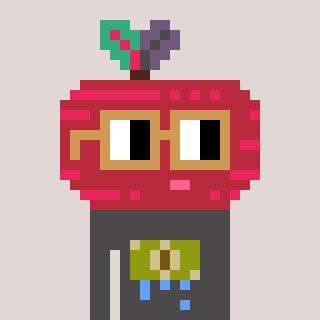
a pixel art character with square brown glasses, a beet-shaped head and a grayscale-colored body on a warm background